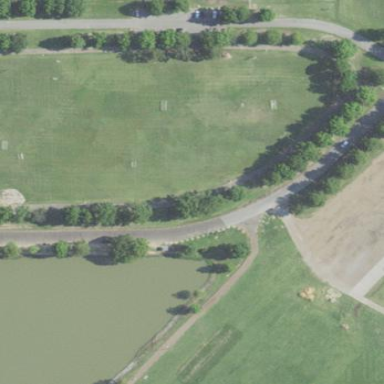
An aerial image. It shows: Disc golf course on leisure land.